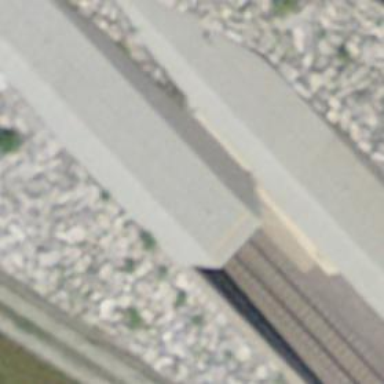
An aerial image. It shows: Single railway track with electrified contact line.